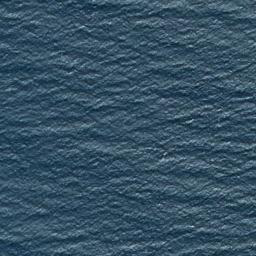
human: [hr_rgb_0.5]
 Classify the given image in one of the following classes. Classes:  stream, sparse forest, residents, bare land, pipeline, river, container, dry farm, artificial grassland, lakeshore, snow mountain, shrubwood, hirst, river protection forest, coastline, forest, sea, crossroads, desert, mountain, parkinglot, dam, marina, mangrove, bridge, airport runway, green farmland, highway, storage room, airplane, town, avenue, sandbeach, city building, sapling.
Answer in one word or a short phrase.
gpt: sea